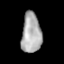
Tissue: lung
Cell type: T cells
Senescence score: 0.142
Nuclear area (px): 771
Mean DAPI intensity: 172.999